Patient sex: M
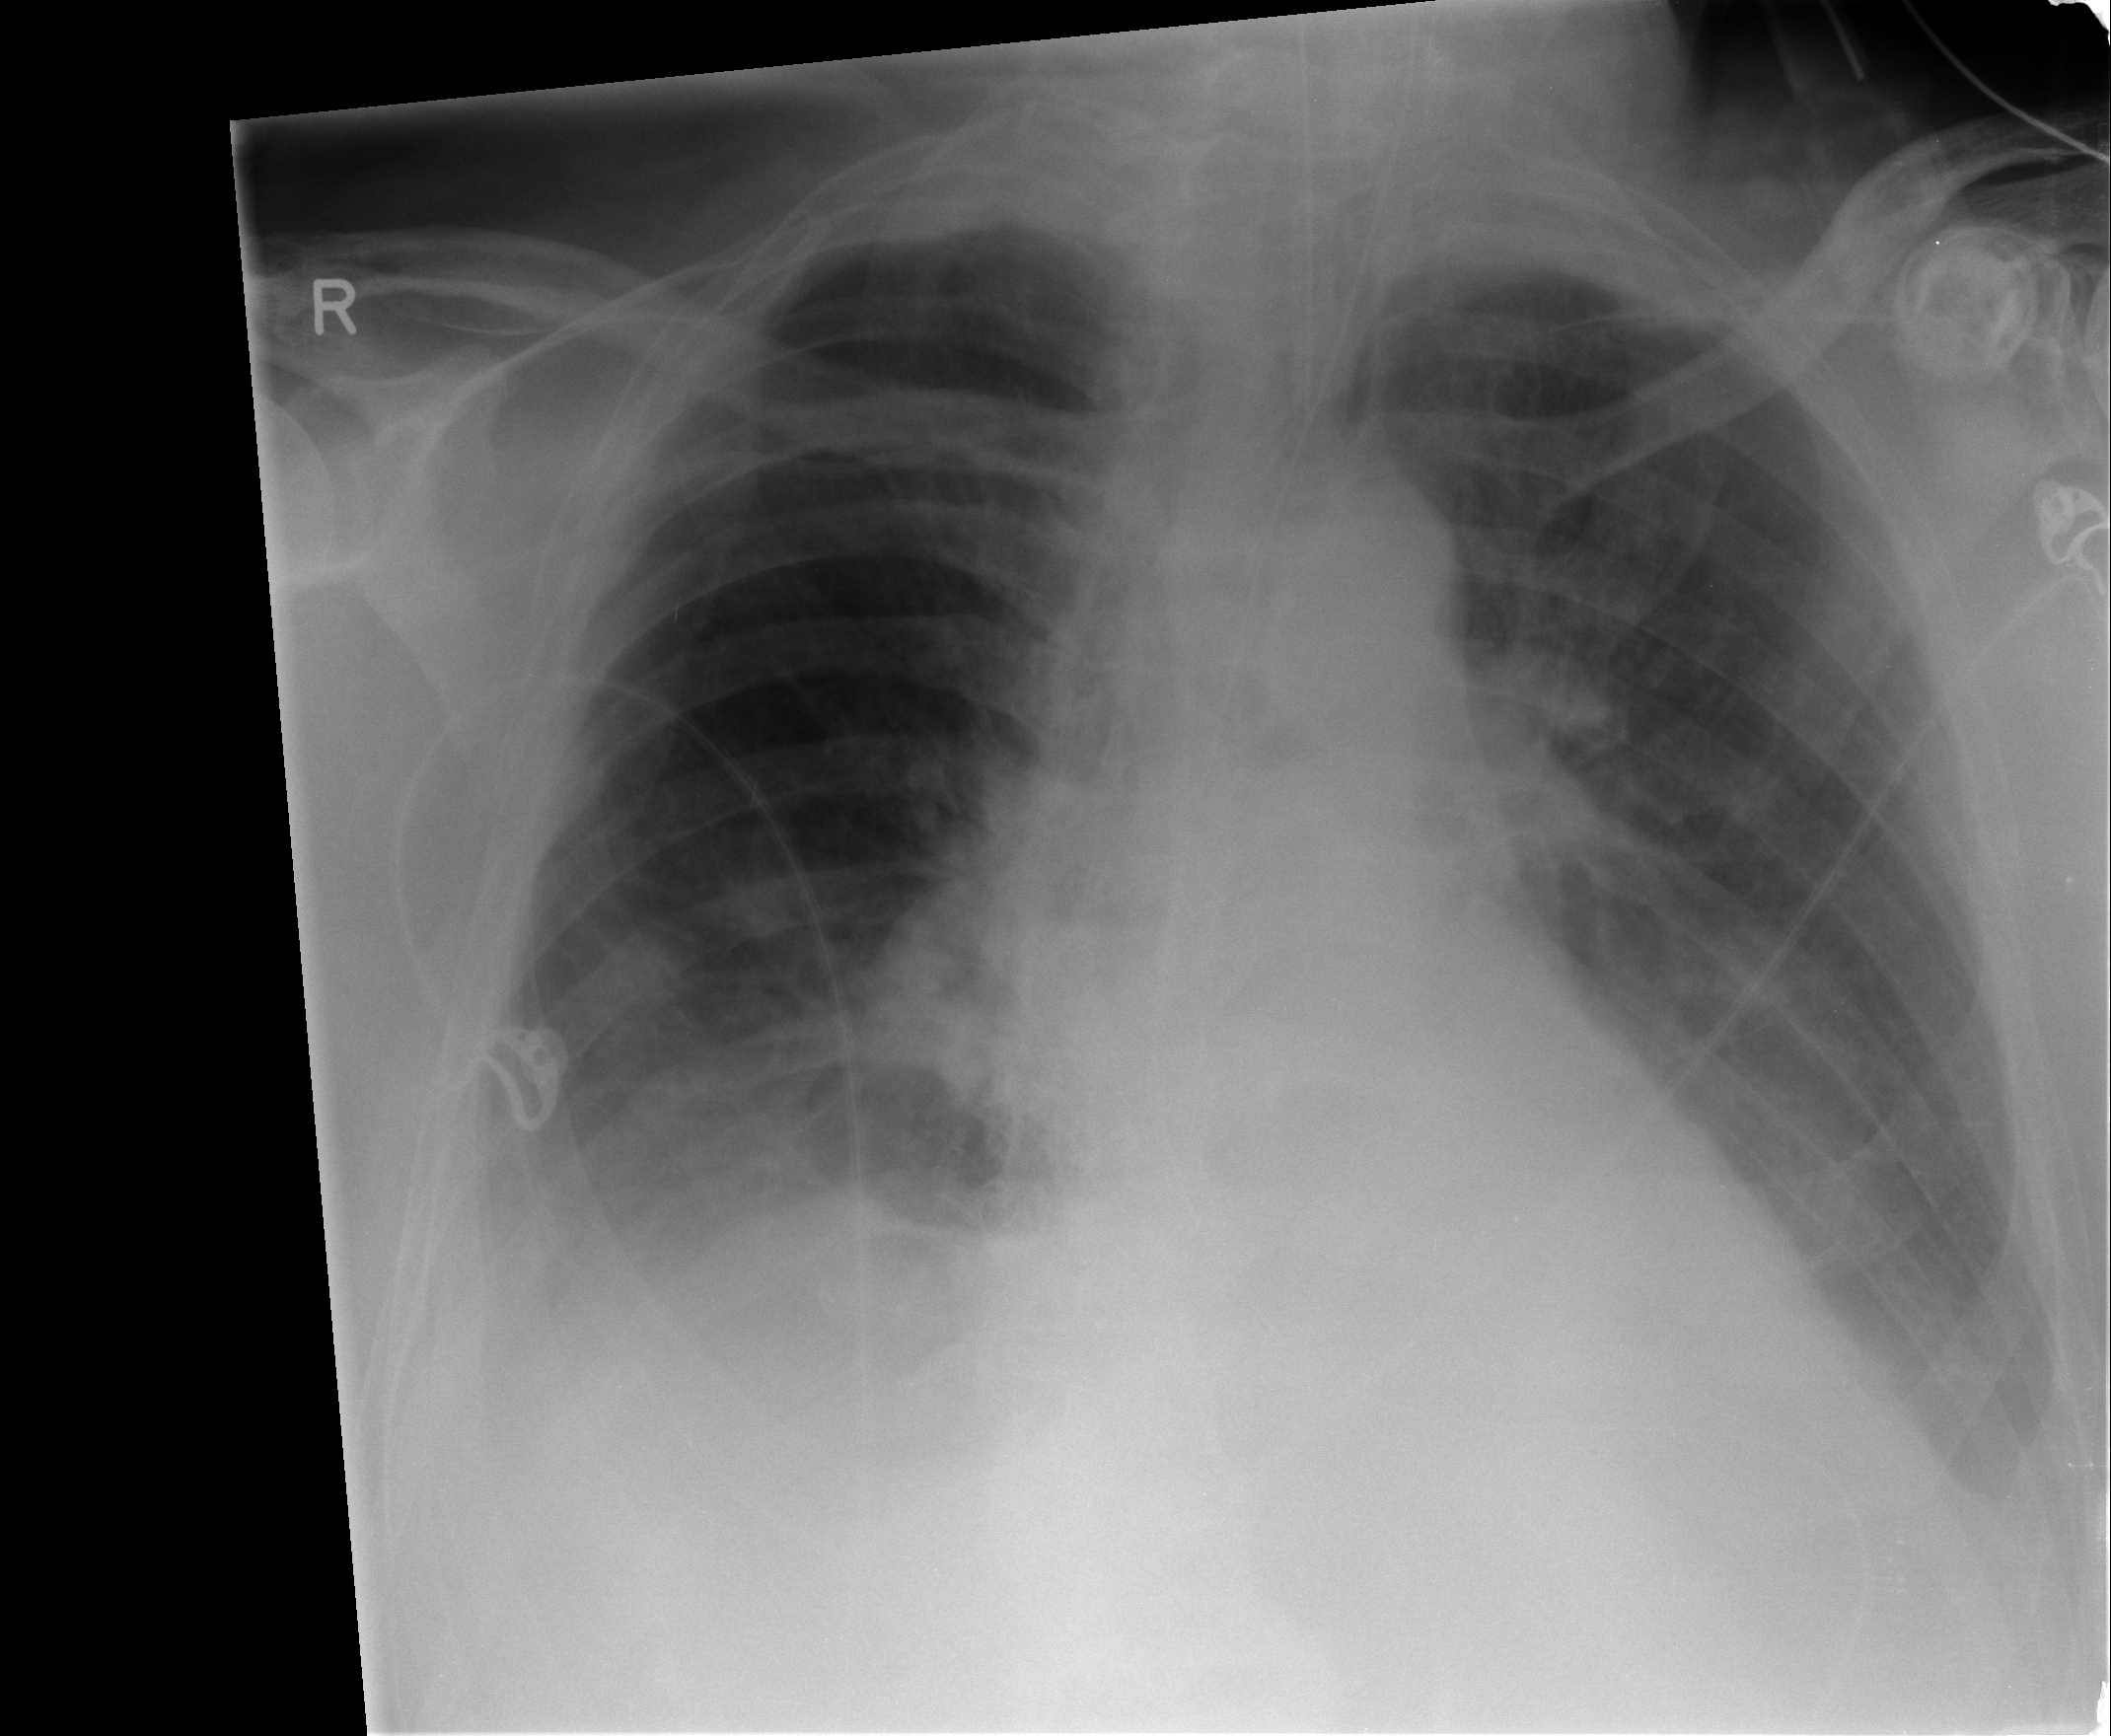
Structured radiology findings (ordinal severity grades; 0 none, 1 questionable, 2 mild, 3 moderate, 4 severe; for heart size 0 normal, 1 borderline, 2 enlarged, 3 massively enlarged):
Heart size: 0
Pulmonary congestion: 2
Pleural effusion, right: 2
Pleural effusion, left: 0
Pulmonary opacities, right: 0
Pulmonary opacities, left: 0
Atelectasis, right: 2
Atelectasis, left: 2